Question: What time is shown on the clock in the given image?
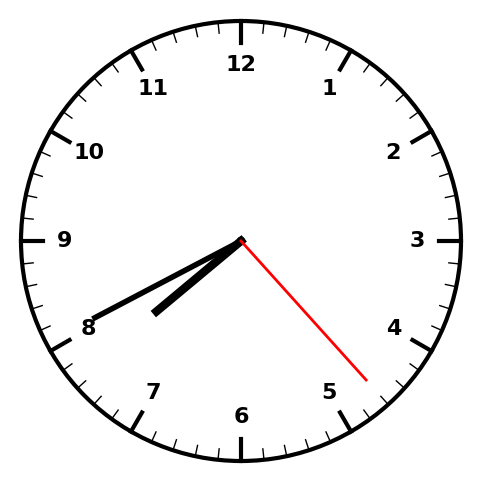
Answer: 07:40:23